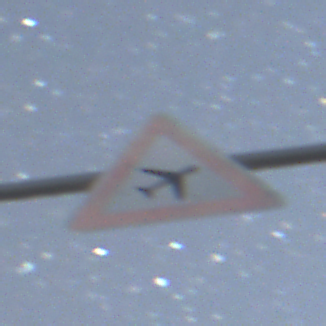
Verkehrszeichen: FlugbetriebLinks
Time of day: Night
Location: Outdoor (Nature)
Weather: Clear
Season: NotSpecified
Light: Natural